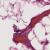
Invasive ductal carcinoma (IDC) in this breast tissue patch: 0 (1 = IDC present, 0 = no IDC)